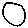
Label: moon